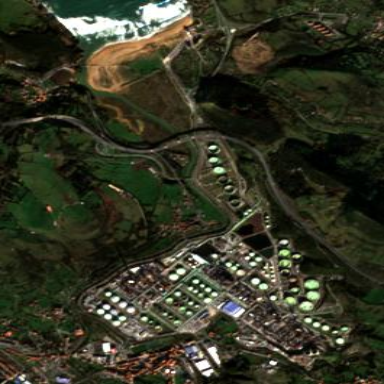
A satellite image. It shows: Industrial area with refinery.